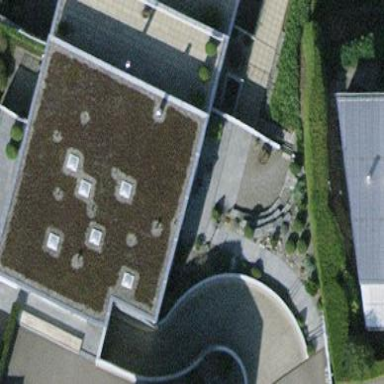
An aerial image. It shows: Terrace building.